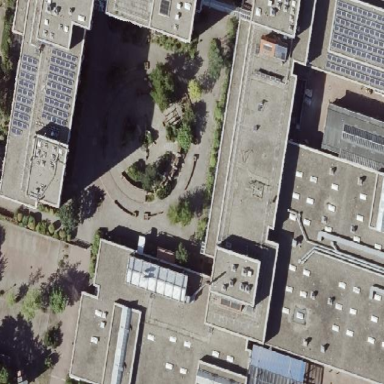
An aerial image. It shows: School building with flat roof.